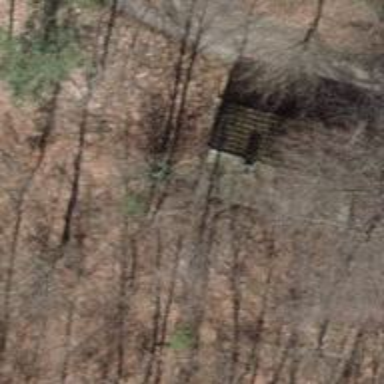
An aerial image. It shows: Bench.